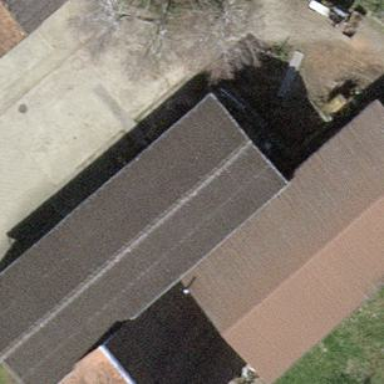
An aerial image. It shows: Shed.